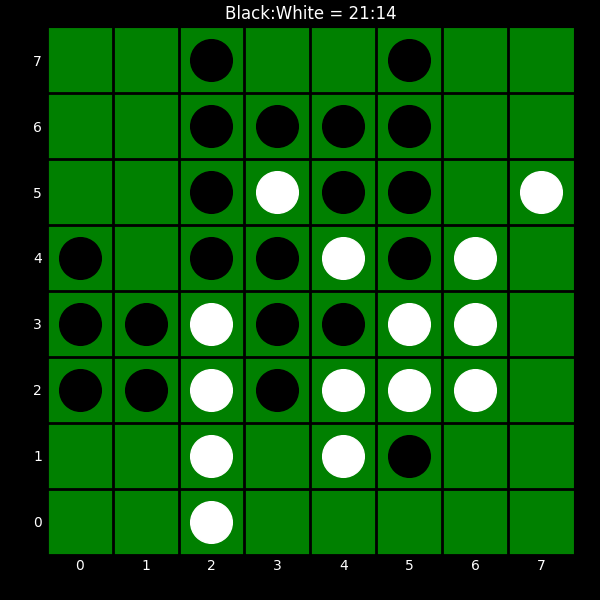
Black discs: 21
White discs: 14